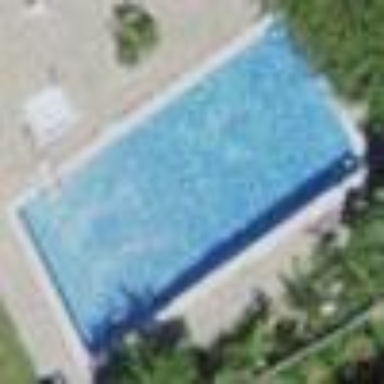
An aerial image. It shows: Swimming pool located in leisure land.